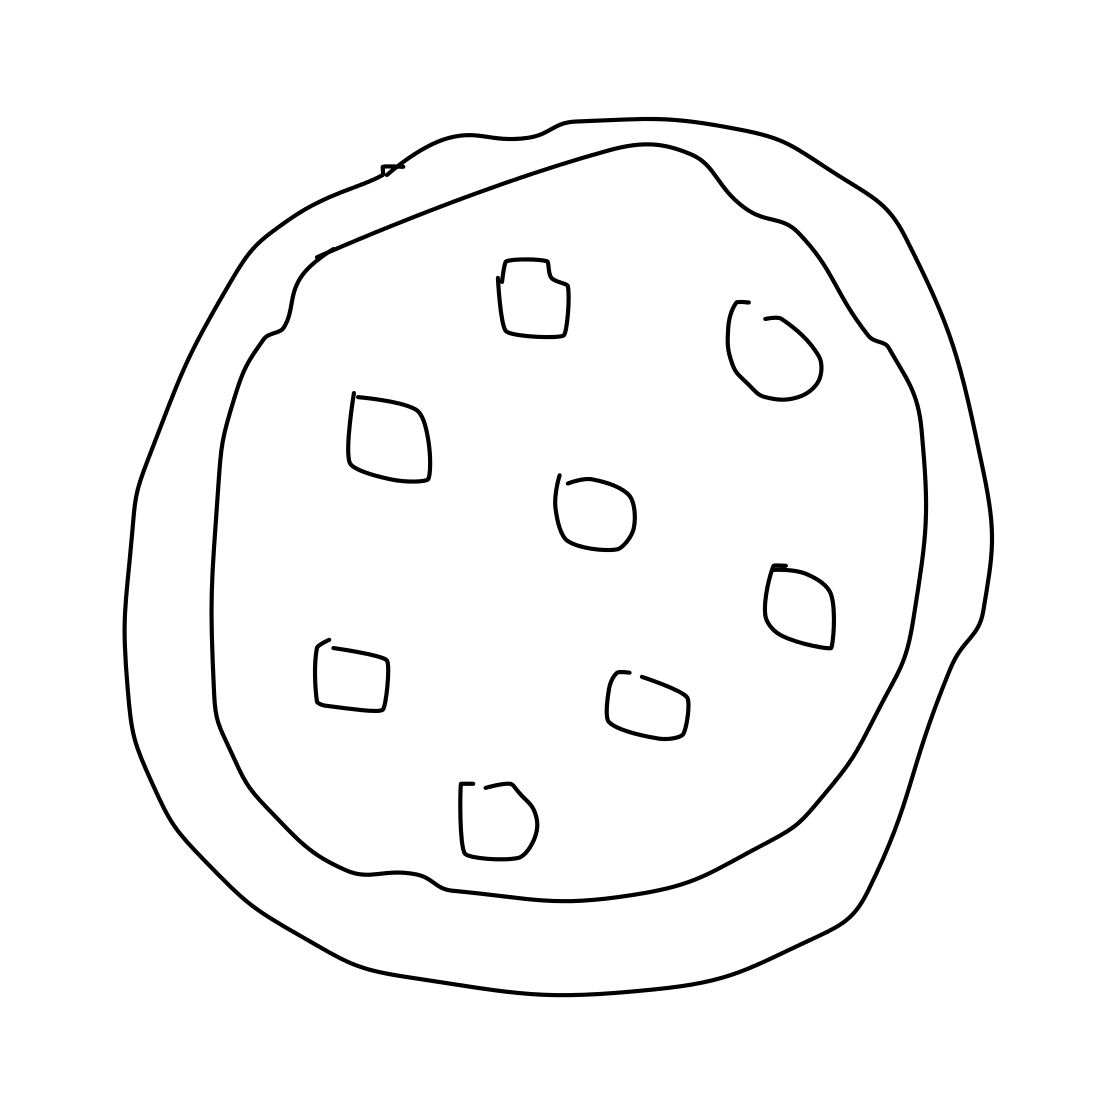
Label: pizza